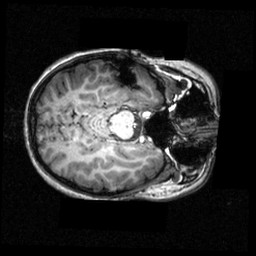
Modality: T1w
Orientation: axial
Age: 18
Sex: female
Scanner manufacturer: siemens
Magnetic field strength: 3.951 T
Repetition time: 1.5 s
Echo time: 0.00335 s